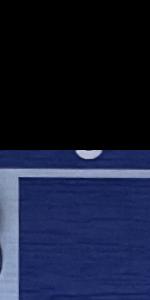
Label: Empty